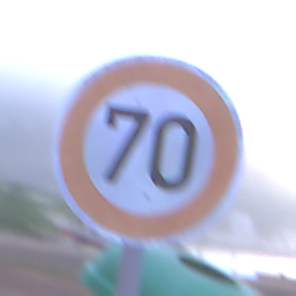
Verkehrszeichen: Geschwindigkeit70
Umgebung: Outdoor, Urban
Tageszeit: SunriseSunset
Wetter: Overcast
Licht: Natural
Jahreszeit: NotSpecified
Kontrast: LowContrast